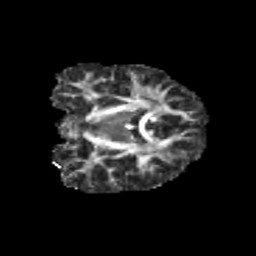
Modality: FA
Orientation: coronal
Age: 12
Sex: female
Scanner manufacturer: siemens
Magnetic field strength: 3 T
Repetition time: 3.8 s
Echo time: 0.07 s